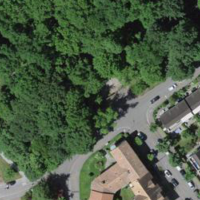
EUNIS habitat code: 53
Species observed at this site:
Fragaria vesca
Geranium robertianum
Fagus sylvatica